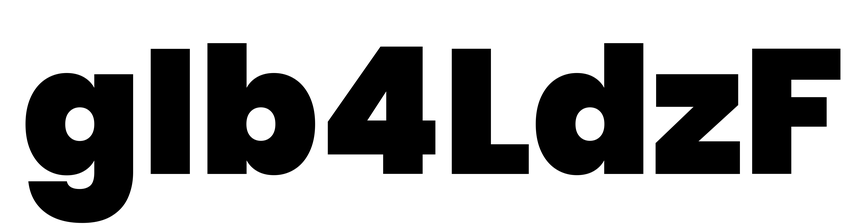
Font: Poppins-Black